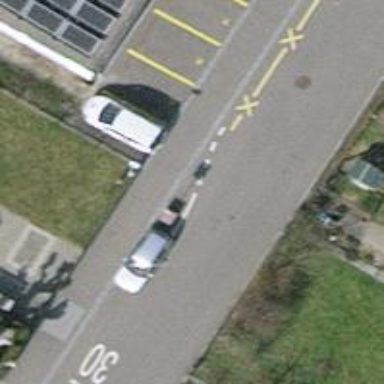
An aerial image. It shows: Traffic calming feature called choker.